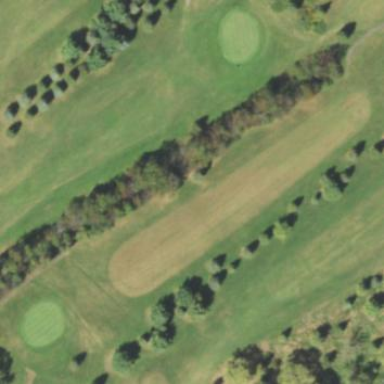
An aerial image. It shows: Grassy area designated as golf fairway.